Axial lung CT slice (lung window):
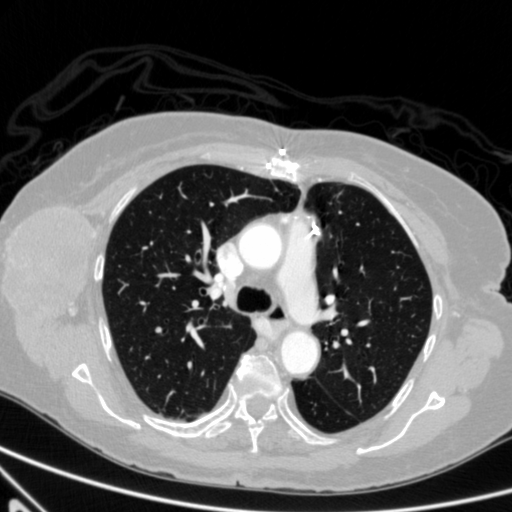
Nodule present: no